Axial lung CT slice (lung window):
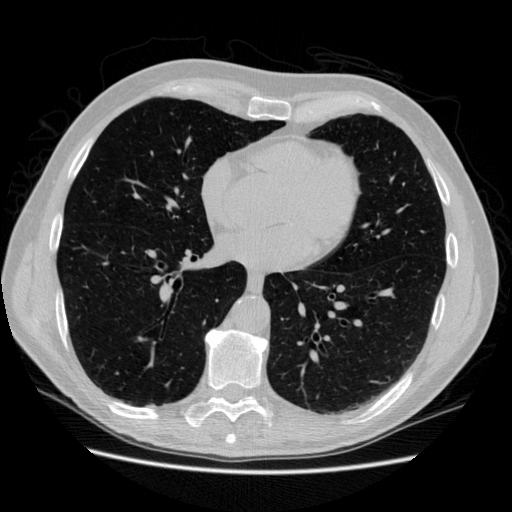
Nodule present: no